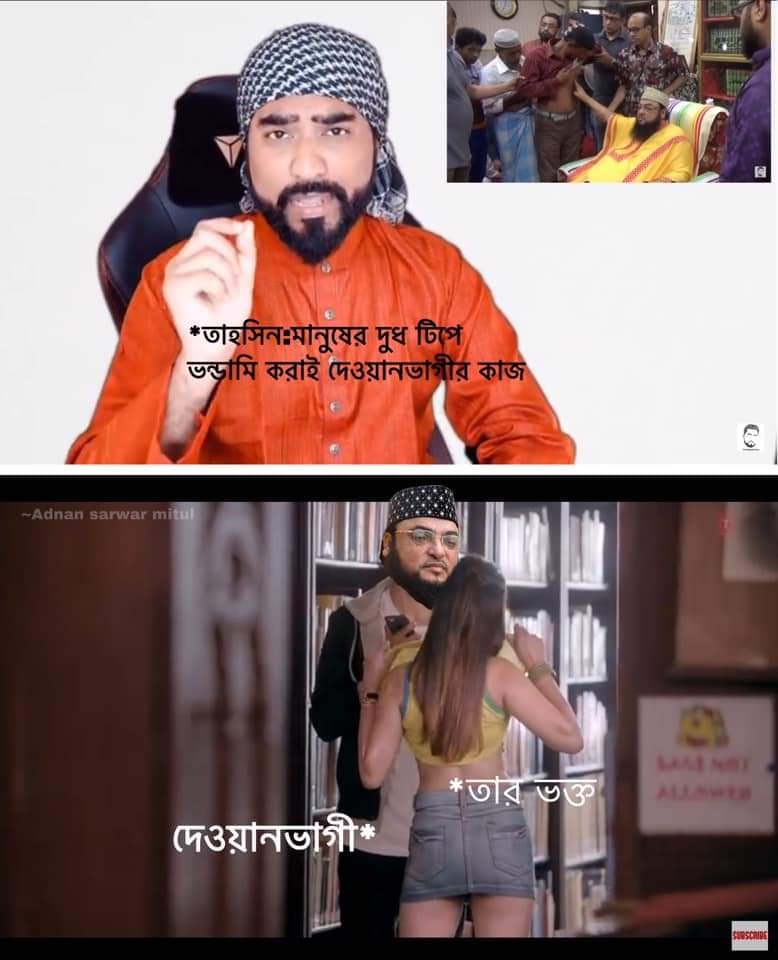
Text: *তাহসিনঃ মানুষের দুধ টিপে  ভন্ডামি করাই দেওয়ানভাগীর কাজ    দেওয়ানভাগী*   * তার ভক্ত
Label: Hate
Hate category: Personal Offence
Targeted group: Individual